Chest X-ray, AP view. Patient: 31 years old, sex F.
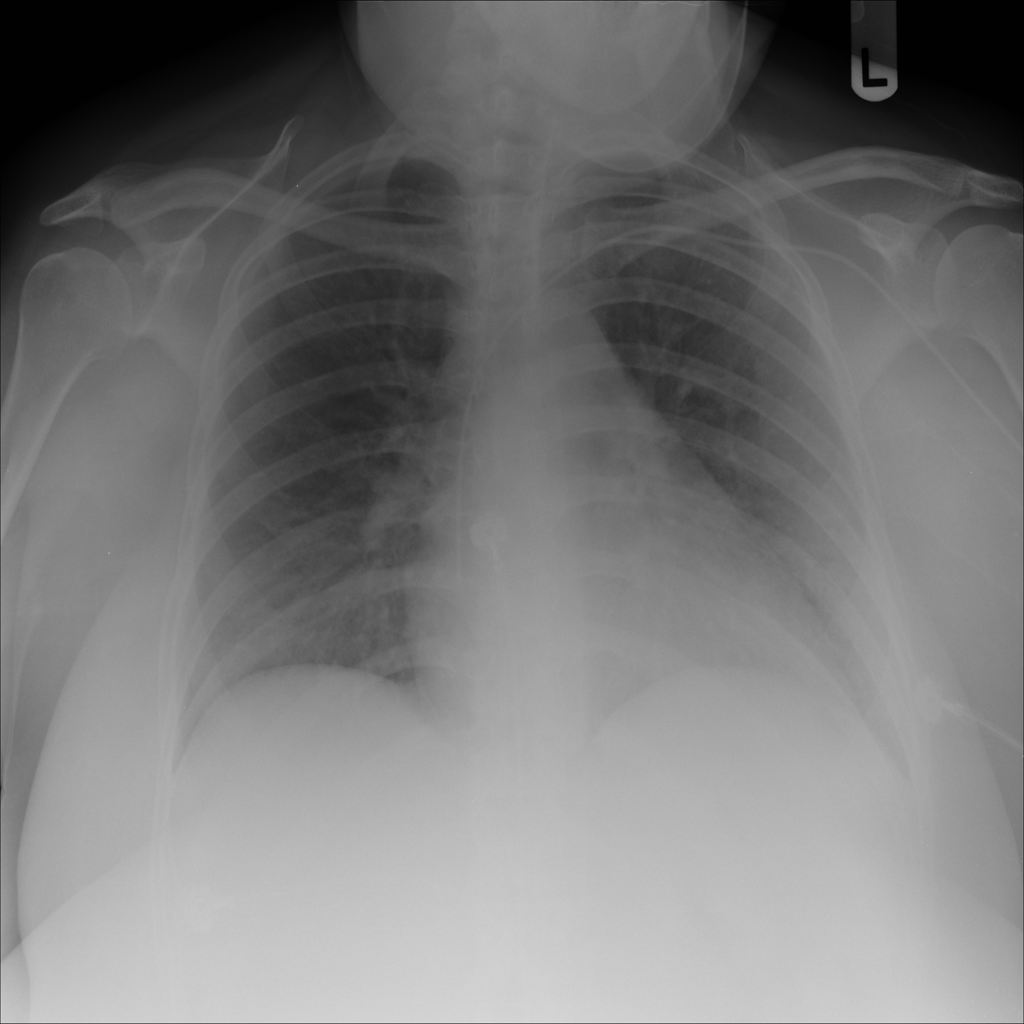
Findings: No Finding